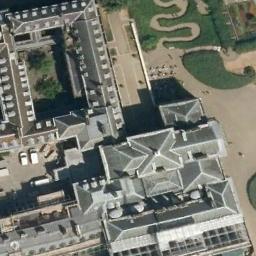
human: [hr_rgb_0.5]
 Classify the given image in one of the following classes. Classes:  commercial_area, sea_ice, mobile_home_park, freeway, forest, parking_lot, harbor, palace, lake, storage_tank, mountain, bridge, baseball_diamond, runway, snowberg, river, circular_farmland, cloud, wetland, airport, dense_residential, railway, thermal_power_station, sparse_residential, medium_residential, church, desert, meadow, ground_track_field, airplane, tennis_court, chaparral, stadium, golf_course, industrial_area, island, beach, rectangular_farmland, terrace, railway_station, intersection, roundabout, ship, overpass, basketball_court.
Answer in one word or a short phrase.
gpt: palace